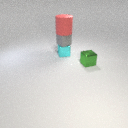
small cyan metal cube below small gray rubber cube